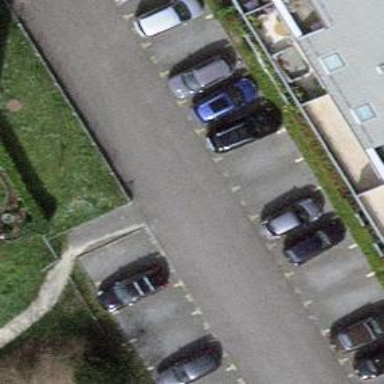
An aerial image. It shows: Road serving as parking aisle.